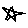
Label: star